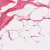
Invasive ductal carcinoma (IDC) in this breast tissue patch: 0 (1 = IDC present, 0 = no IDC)